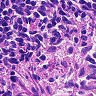
Metastatic tissue present: no